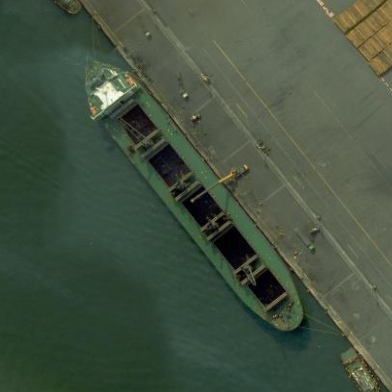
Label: Sand_carrier